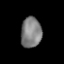
Tissue: lung
Cell type: Epithelial cells
Senescence score: 0.2311
Nuclear area (px): 620
Mean DAPI intensity: 126.14